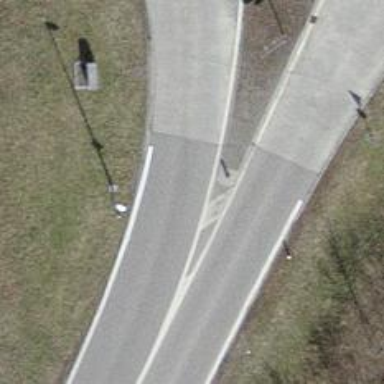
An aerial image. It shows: Primary highway with concrete surface.